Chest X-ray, AP view. Patient: 76 years old, sex M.
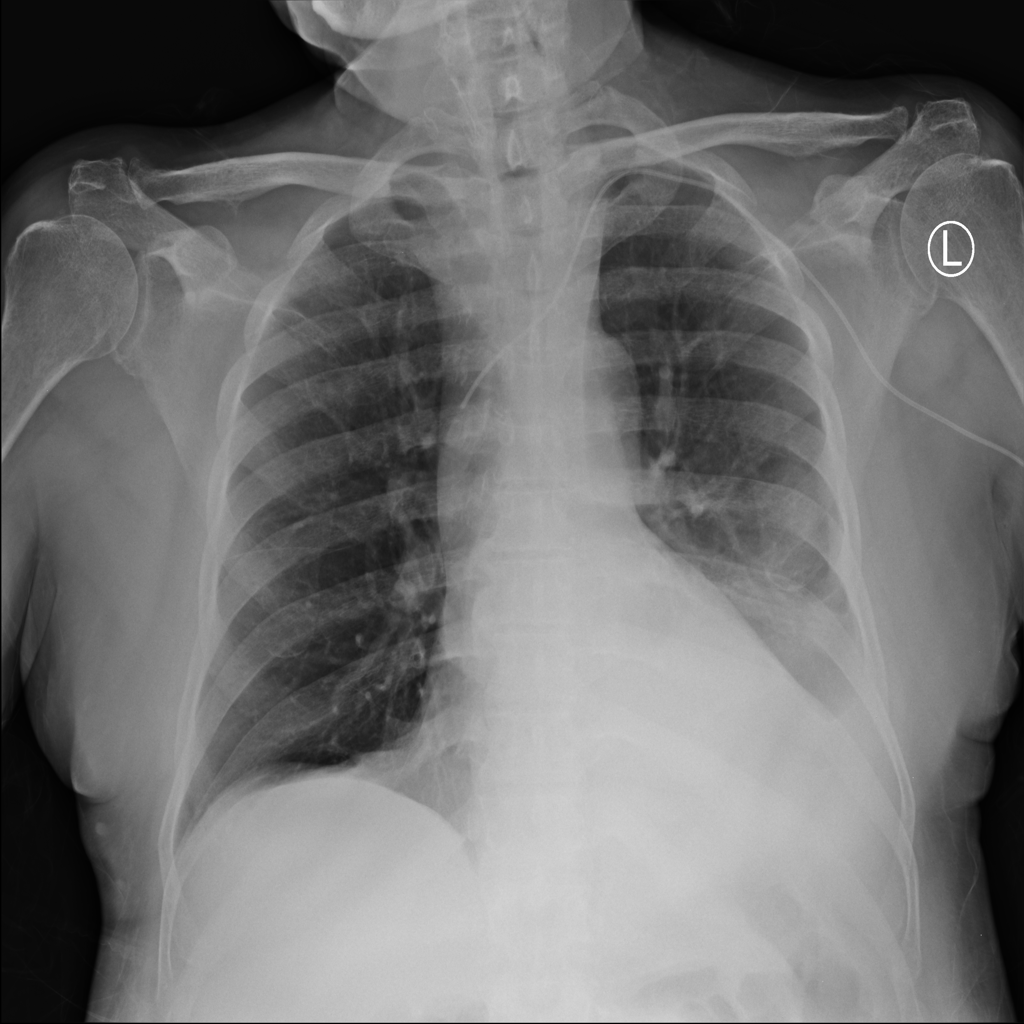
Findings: Consolidation